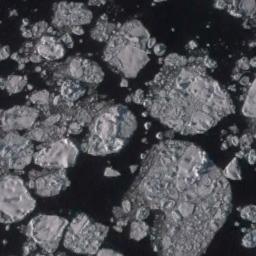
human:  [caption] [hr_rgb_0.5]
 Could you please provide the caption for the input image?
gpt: There are many ice on the deep blue sea .

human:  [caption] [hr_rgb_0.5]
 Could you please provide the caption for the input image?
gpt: The sea is surrounded by sea ice .

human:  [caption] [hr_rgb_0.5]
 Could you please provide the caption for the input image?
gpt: Countless pieces of ice of various sizes are connected into a large piece floating on the deep blue sea surface, Covering the sea surface .

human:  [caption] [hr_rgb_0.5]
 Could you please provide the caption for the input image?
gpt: A lot of sea ice of different sizes floats in the deep blue sea .

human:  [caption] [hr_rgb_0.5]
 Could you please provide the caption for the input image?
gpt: There are many pieces of sea ice .